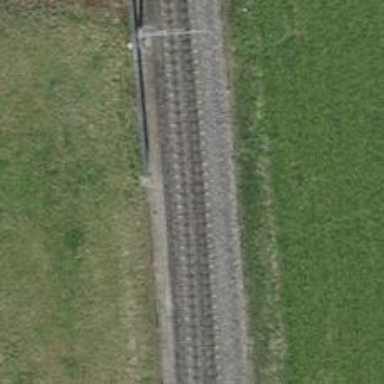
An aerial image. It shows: Narrow-gauge railway with single track. The railway is electrified with contact line.